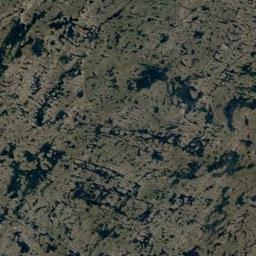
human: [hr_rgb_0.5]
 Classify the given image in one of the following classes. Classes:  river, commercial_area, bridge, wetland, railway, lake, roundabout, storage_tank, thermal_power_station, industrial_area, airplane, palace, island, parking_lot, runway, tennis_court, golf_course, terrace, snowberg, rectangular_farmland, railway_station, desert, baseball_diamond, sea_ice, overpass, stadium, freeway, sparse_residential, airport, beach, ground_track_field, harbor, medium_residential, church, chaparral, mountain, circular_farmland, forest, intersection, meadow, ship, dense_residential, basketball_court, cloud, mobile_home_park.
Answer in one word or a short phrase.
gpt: wetland